На рисунке показана кварцевая пробирка постоянной толщины с запаянными концами. Внутри неё имеется вертикальный столбик ртути, разделяющий пространство в трубке на две части, причём снизу от него находится воздух, а сверху — двухатомный газ, молекулы которого диссоциируют на отдельные атомы, когда его температура $T$ превышает $T_0$. Если концентрацию молекул газа при $T_0$ обозначить за $n_0$, а концентрацию молекул, подвергшихся диссоциации при повышении температуры до $T+\Delta T$, за $\Delta n$, то при малых $\Delta T$ для степени диссоциации будет выполняться закон\[\frac{\Delta n}{n}=\frac{\Delta T}{T}.\] Изначально температура газа в пробирке равна $T_0$, высота верхнего столба газа равна $l_0$, нижнего — $2l_0$, а давление, создаваемое столбиком ртути, составляет величину $a$ от давления воздуха снизу $(0 < a < 1)$. В некоторый момент времени температуру $T_0$ начинают медленно поднимать.
Вверх или вниз будет двигаться при этом столбик ртути в зависимости от параметров задачи? Тепловым расширением пробирки и ртути можно пренебречь. $\textit{Совет}$: удобно решать задачу, рассматривая смещение столбика ртути $x$, считая $x > 0$ при повышении столбика и $x < 0$ при понижении.
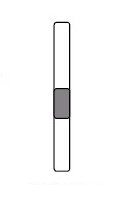
Ответ: При $a\in\left(0;0.5\right]~x<0,$ при $a\in\left(0.5;1\right)~x > 0.$
Темы:
T, Термодинамика, Китайские, Уравнение состояния идеального газа, Диссоциация